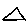
Label: triangle